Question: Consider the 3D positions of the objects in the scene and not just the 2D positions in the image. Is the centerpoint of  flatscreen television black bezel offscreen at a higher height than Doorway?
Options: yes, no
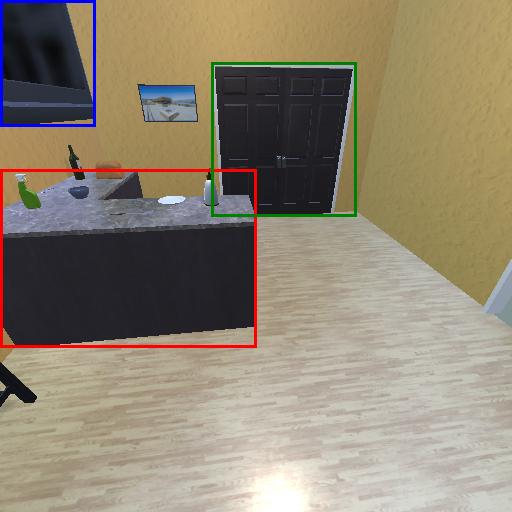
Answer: yes